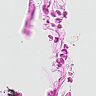
Metastatic tissue present: no